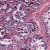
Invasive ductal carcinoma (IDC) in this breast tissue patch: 0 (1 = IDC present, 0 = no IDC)